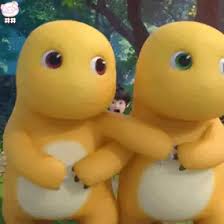
Label: nailong